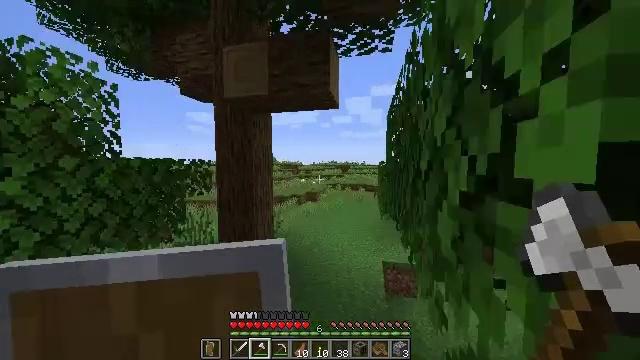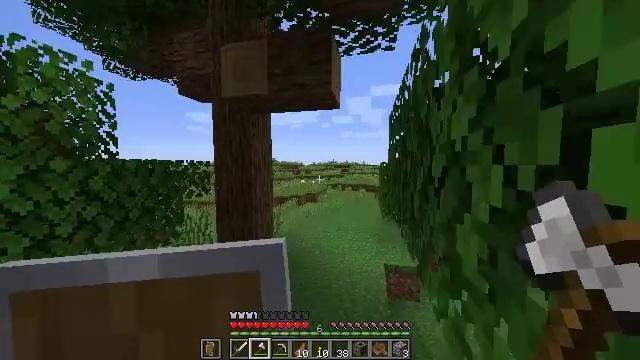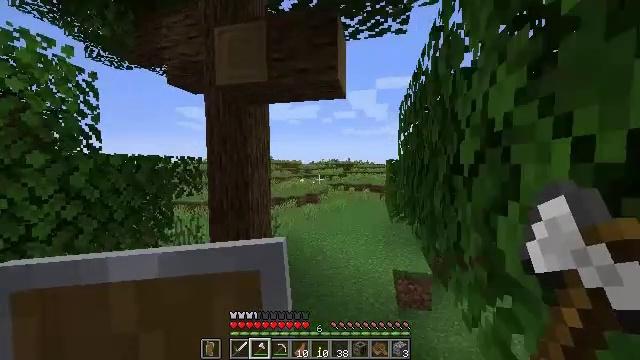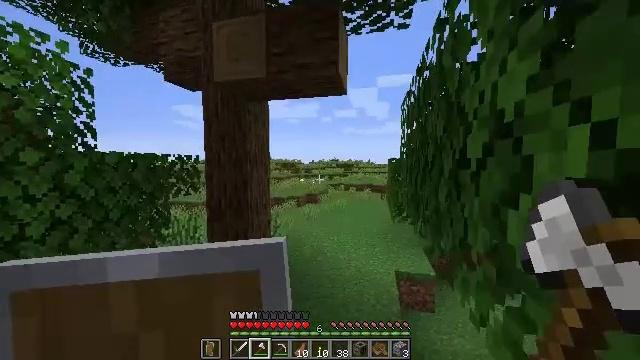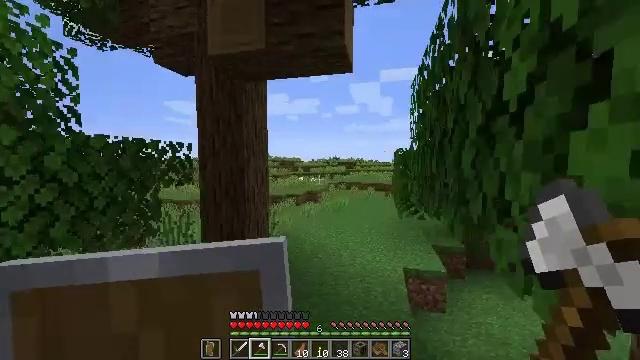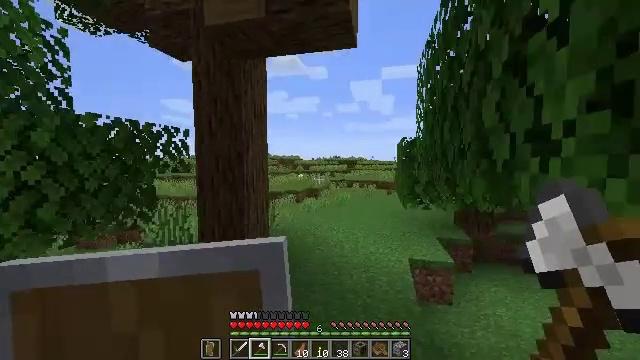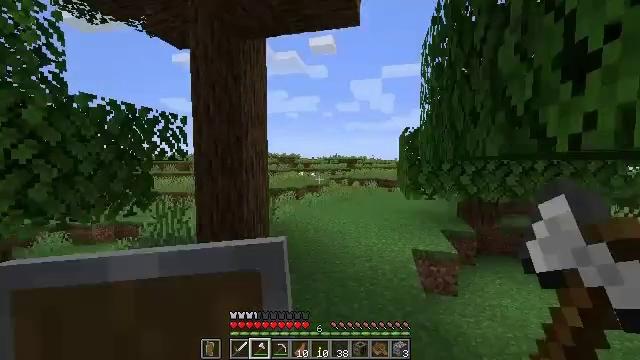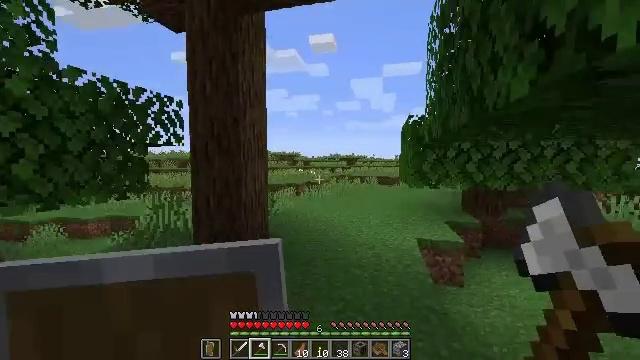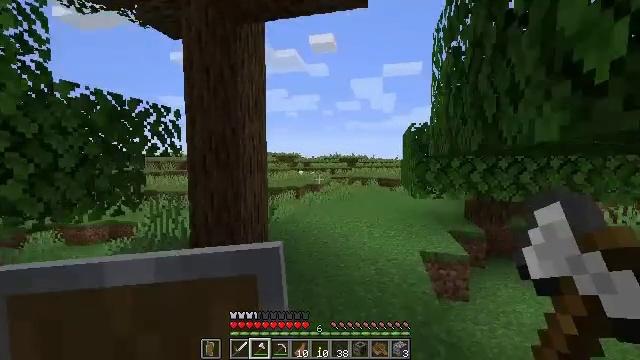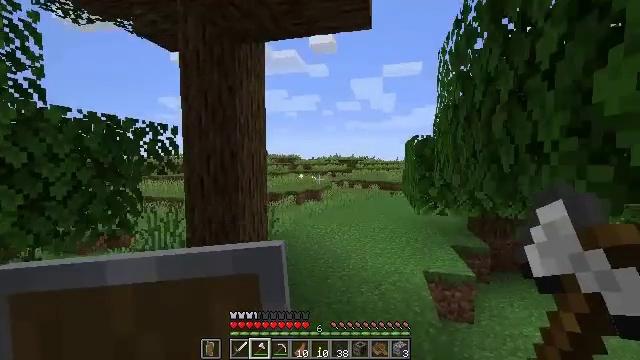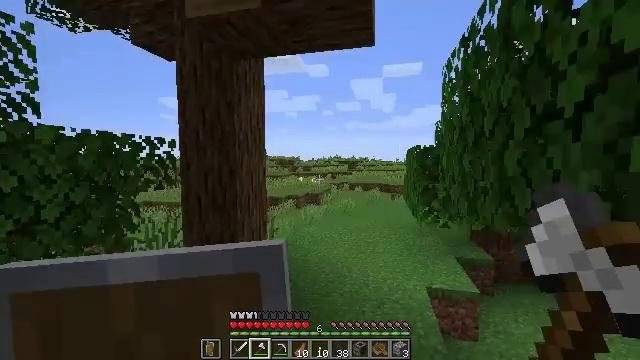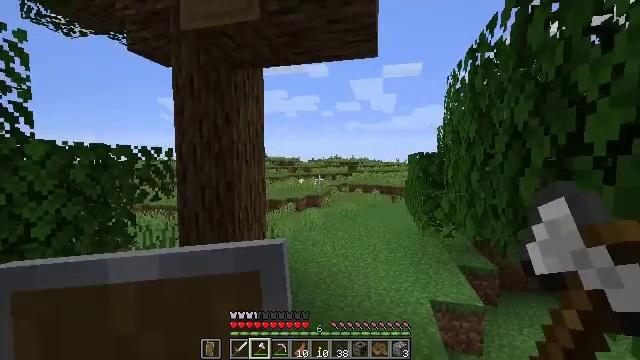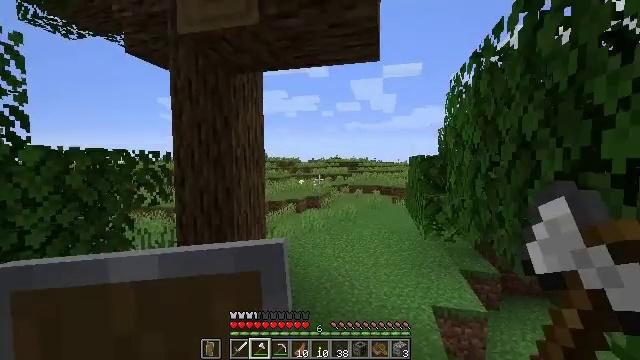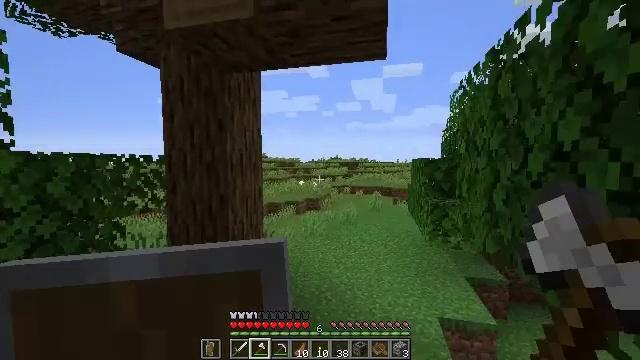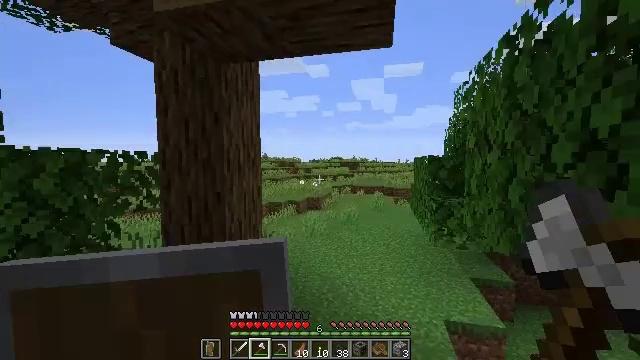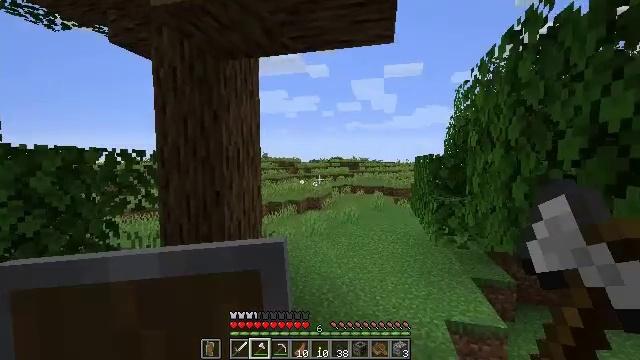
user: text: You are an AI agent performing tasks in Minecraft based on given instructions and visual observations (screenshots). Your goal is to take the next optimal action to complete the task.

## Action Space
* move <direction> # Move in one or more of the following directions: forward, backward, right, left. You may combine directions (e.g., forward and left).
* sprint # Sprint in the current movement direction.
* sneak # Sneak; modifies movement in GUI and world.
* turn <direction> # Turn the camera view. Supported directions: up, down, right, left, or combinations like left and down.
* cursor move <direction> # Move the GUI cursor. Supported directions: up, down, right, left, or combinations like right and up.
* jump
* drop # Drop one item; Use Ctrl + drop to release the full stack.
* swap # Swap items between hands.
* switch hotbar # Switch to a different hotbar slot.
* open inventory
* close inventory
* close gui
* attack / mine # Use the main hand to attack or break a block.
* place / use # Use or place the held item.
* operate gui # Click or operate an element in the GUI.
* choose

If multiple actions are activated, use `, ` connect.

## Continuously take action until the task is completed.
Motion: motion action
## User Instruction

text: Collect sugar cane near water sources.
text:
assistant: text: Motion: move forward, jump
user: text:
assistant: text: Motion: move forward, jump
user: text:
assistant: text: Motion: move forward, jump
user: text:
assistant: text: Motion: move forward, jump
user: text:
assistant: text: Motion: move forward, jump
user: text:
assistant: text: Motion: move forward, jump
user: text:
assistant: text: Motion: move forward, jump
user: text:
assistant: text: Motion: move forward, jump
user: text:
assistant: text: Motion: move forward, jump
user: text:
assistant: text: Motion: move forward, jump
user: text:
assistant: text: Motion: move forward, jump
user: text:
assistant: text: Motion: move forward, jump
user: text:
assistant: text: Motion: move forward, jump
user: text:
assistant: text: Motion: move forward, sprint, jump
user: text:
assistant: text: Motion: move forward, sprint, jump
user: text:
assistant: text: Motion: move forward, sprint, jump
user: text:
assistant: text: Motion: move forward, sprint, jump
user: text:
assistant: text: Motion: move forward, jump
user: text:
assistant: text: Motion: move forward, jump
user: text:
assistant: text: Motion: move forward, jump
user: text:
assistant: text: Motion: move forward, jump
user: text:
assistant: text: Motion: move forward, jump
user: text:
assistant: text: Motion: move forward, jump
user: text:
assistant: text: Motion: move forward, jump
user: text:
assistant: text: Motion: move forward
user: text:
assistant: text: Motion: move forward
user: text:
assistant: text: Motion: move forward, jump
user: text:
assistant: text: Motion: move forward, jump
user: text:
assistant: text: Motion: move forward, jump
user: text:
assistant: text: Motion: move forward